Question: I want to write a class diagram for a class that contains a hashmap.
Normally, I would do this:

But my Map looks like this:
'private Map<Beacon, String> beaconRoute;'
The key is a custom class.
How can I describe it in an UML diagram?
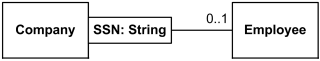
Answer: Use 'beacon : Beacon' inside the qualifier rectangle and use the 'String' data type as the target type (instead of 'Employee'). The property 'beaconRoute' is the association end name. You don't have to be so literal as to have a Map class in UML--doing that loses sight of the problem domain. Not that I understand why a 'Beacon' would map to a 'String', though. Did you reverse the key and value by mistake?